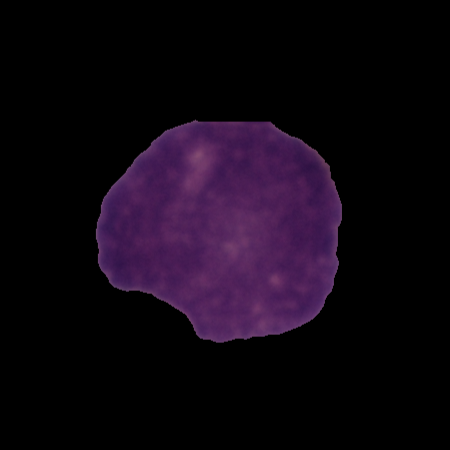
Label: cancer